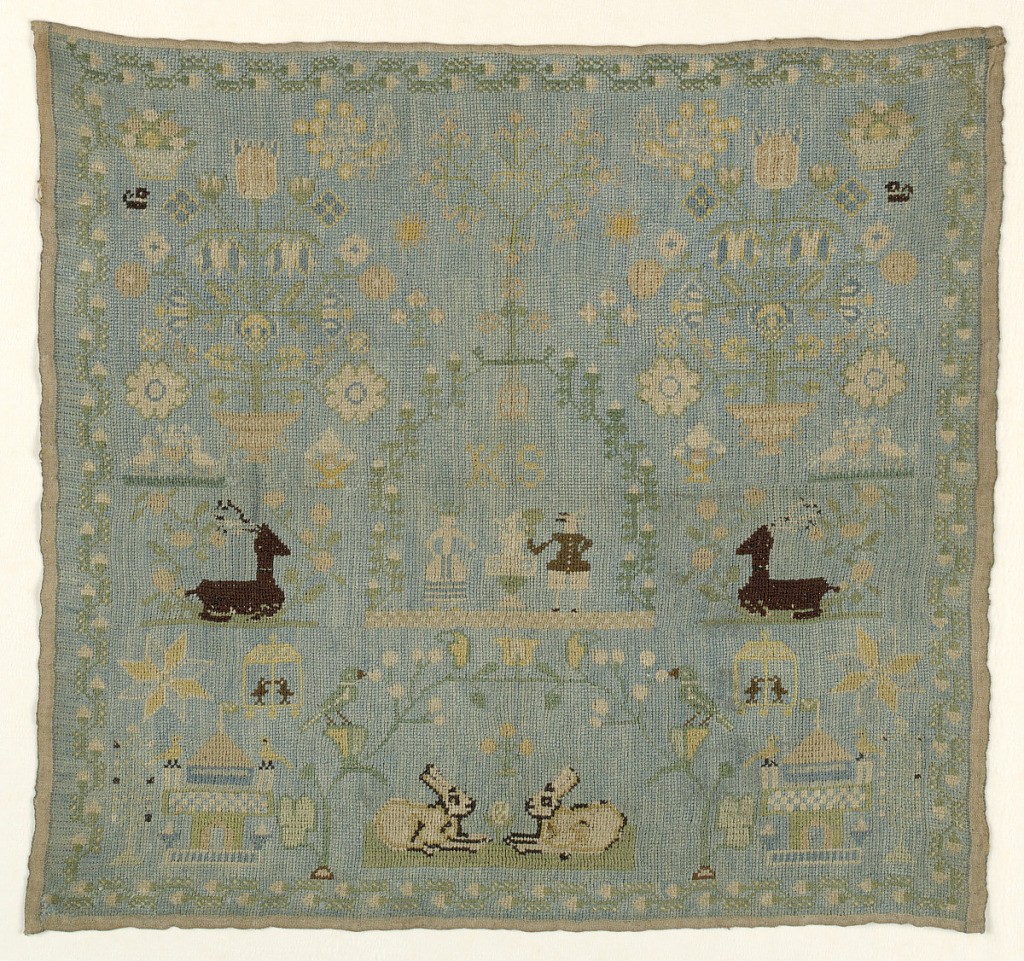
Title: Sampler
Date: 1753
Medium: silk embroidery on linen foundation Technique: embroidered in counted cross and eye stitches on plain weave foundation
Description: Figures of a man and woman in an arbor with the initials K.S. and the date 1753, and motifs symmetrically arranged, including a pair of confronted rabbits at the bottom and crouching stags on each side. On a blue cross-stitched background.